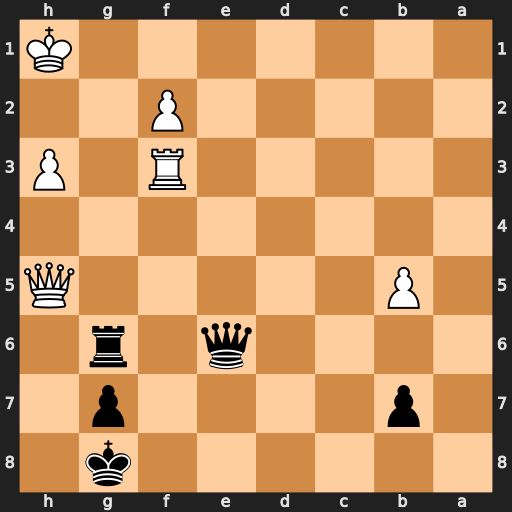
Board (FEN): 6k1/1p4p1/4q1r1/1P5Q/8/5R1P/5P2/7K
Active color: b
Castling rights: -
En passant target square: -
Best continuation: Qe1+ Kh2 Qg1#